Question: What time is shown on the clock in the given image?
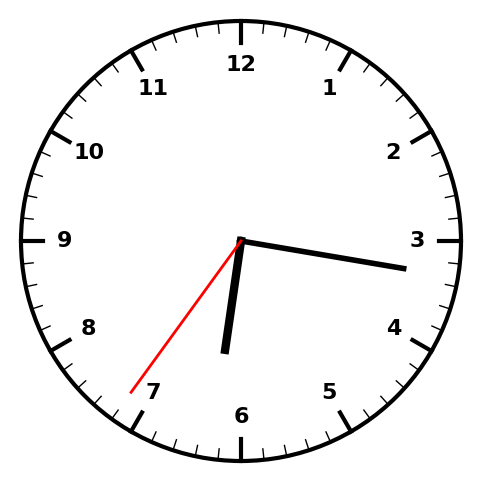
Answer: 06:16:36